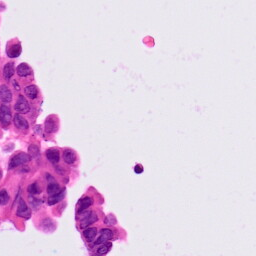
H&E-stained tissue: Lung